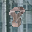
Label: 8